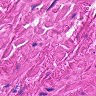
Metastatic tissue present: no